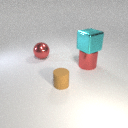
small brown rubber cylinder in front of large red metal sphere